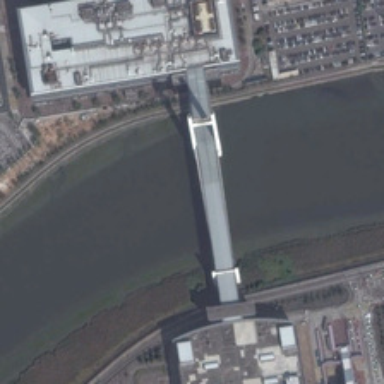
We can see a building near a parking lot is connected with the other building by a bridge with two towers .